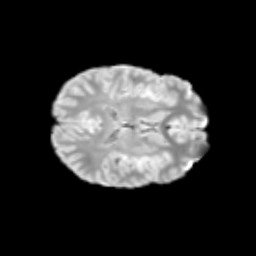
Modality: T2w
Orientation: axial
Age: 12
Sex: female
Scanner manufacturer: siemens
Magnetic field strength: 3 T
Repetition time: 3.8 s
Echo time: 0.07 s